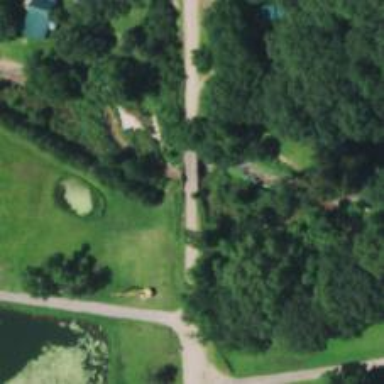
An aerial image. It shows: Unclassified road on bridge.